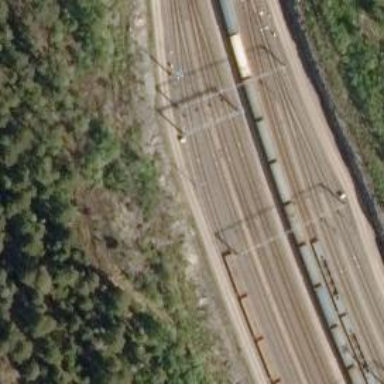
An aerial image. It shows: Railway signal.